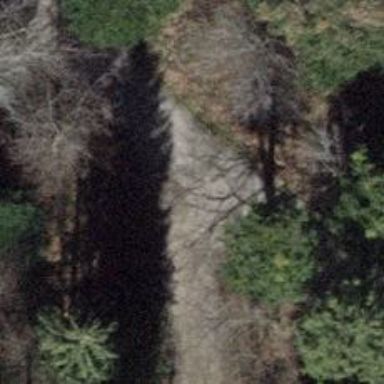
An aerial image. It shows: Pebblestone track with grade2 quality.